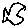
Label: fish